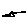
Label: triangle